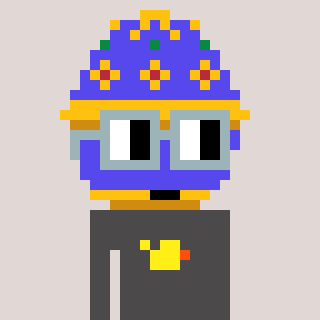
a pixel art character with square dark gray glasses, a faberge-shaped head and a grayscale-colored body on a warm background